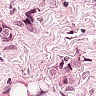
Metastatic tissue present: yes